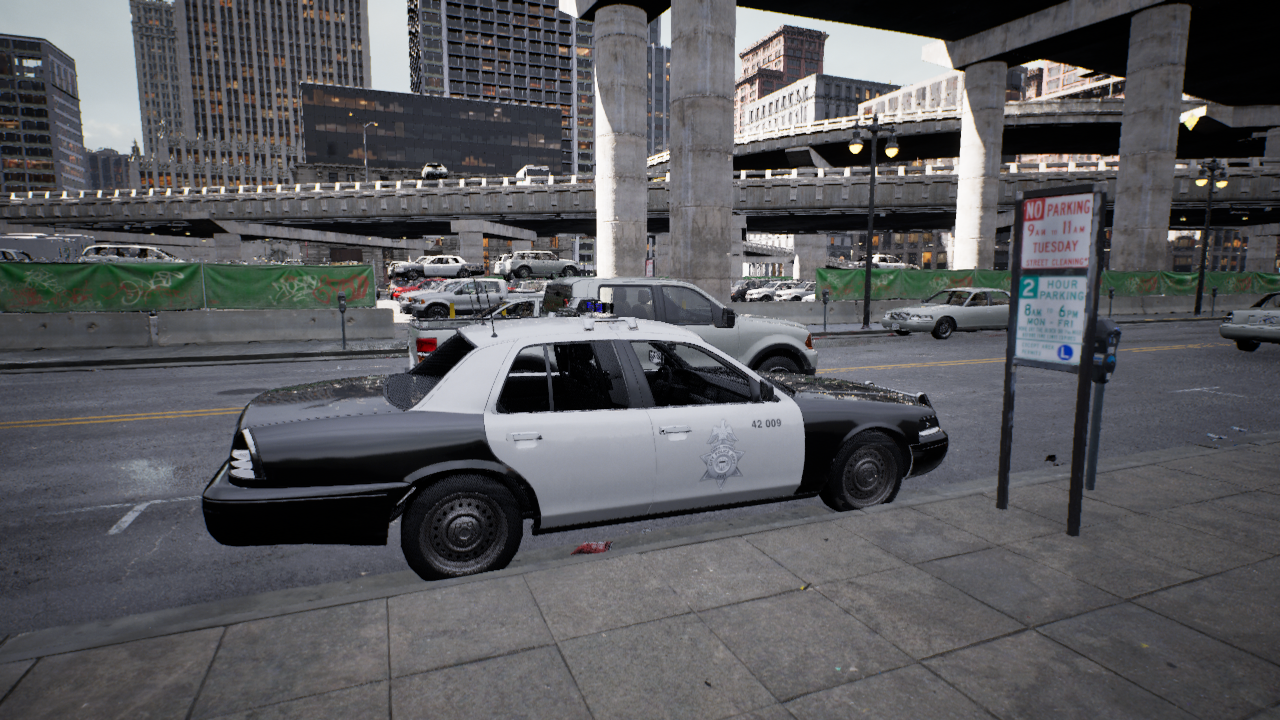
Venue: downtown
Lighting: clear day
Vehicle rig: pickup